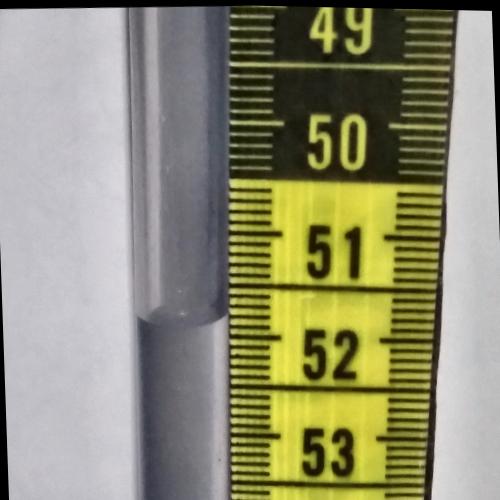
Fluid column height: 51.9 cm